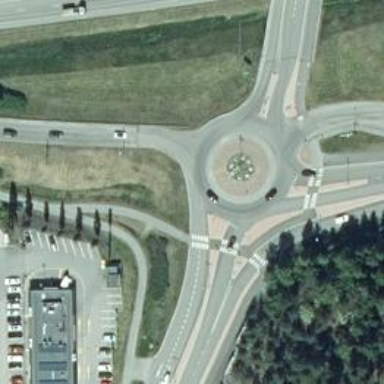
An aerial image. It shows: Marked crossing with pedestrian island.